Field crop: maize
Growth stage: 2
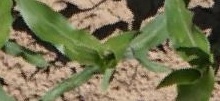
Species: maize